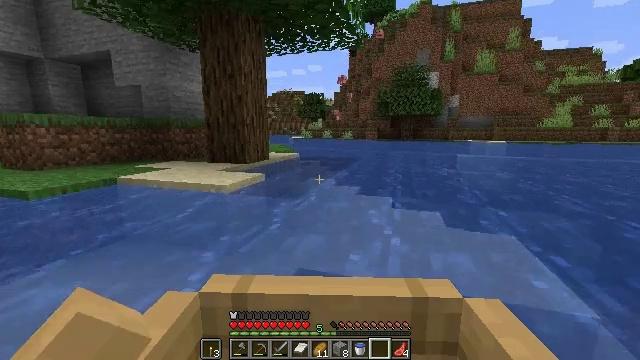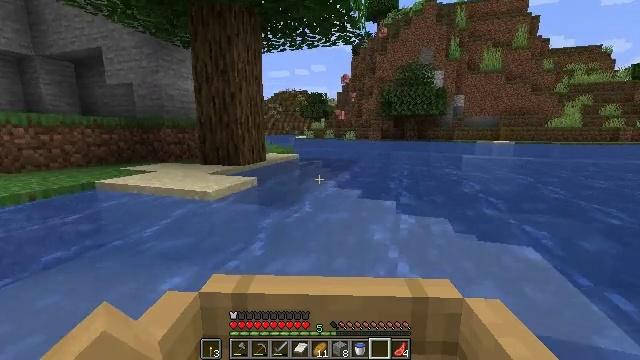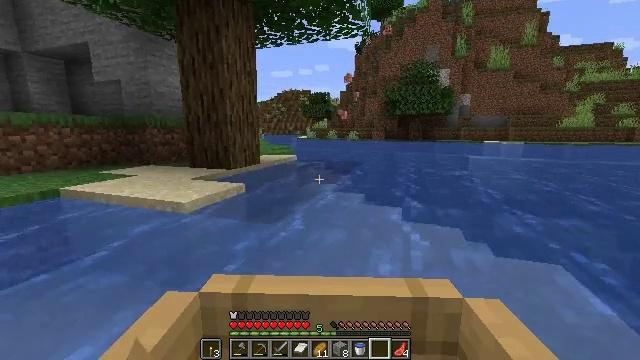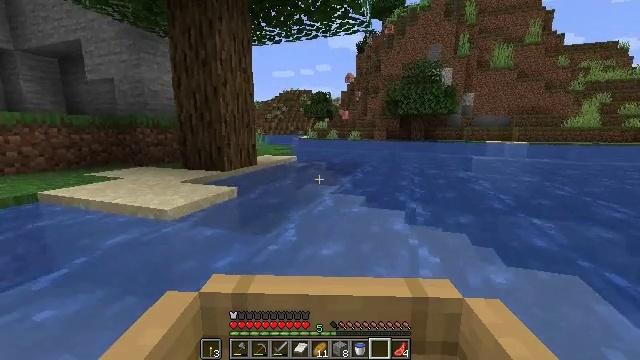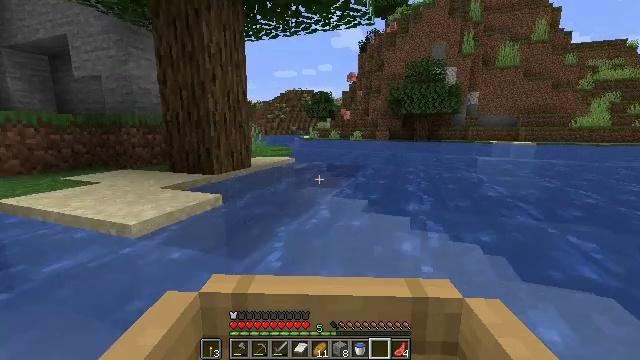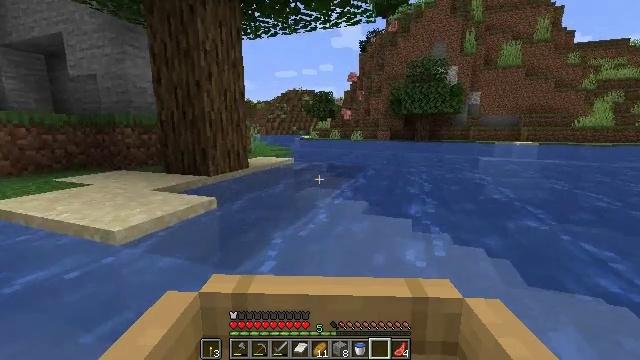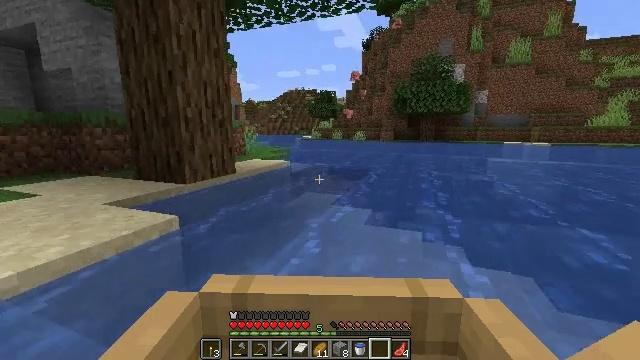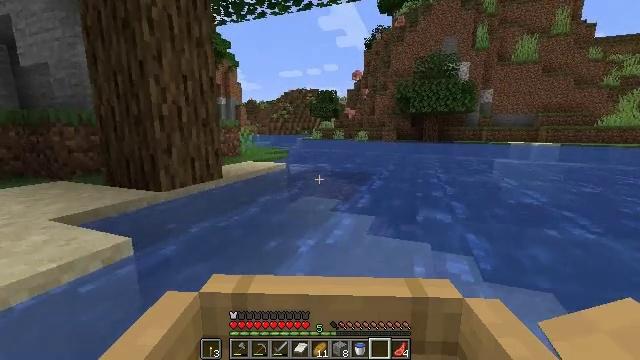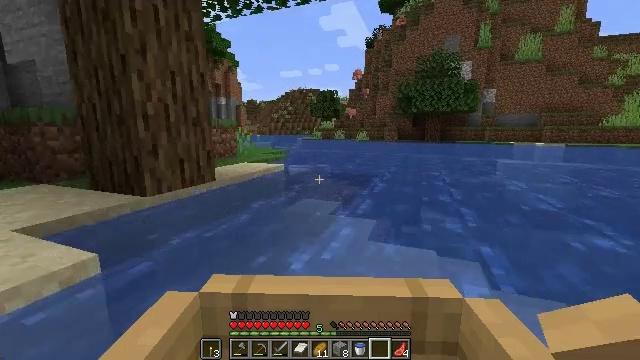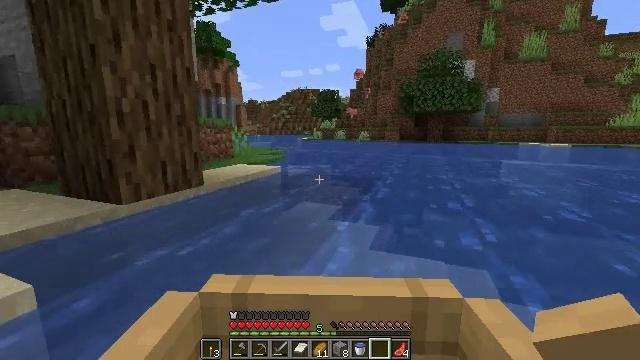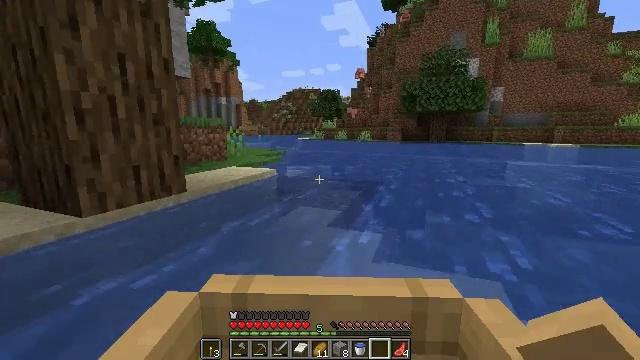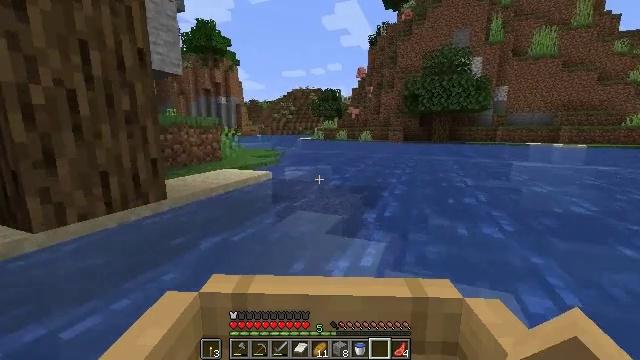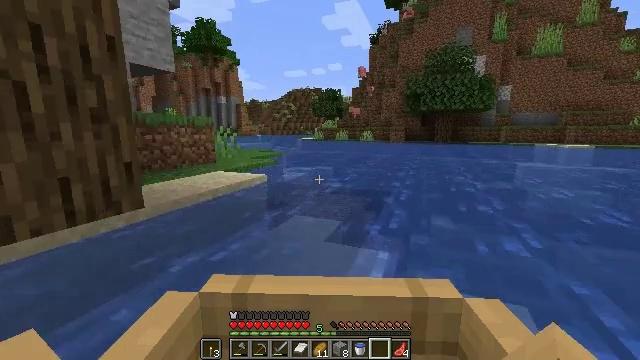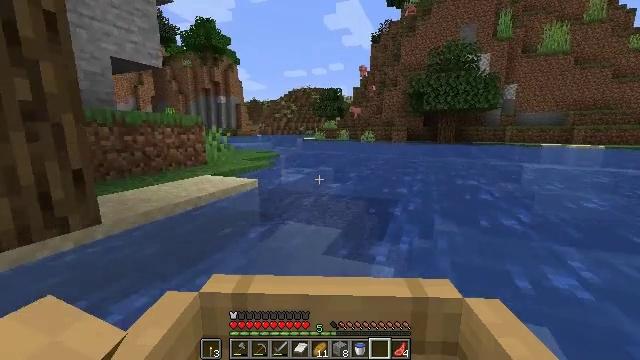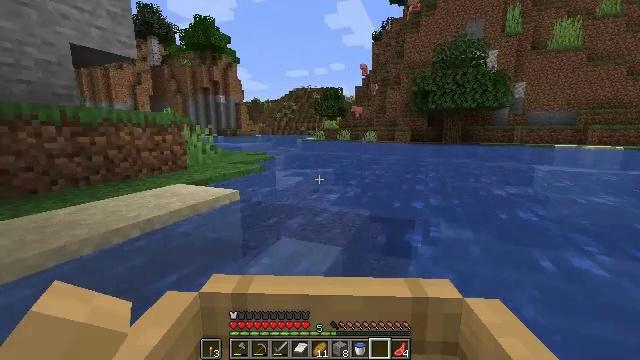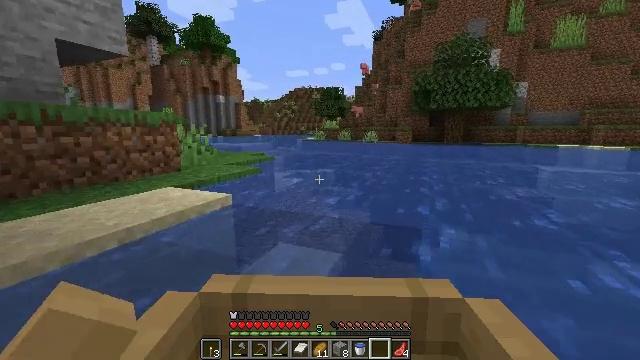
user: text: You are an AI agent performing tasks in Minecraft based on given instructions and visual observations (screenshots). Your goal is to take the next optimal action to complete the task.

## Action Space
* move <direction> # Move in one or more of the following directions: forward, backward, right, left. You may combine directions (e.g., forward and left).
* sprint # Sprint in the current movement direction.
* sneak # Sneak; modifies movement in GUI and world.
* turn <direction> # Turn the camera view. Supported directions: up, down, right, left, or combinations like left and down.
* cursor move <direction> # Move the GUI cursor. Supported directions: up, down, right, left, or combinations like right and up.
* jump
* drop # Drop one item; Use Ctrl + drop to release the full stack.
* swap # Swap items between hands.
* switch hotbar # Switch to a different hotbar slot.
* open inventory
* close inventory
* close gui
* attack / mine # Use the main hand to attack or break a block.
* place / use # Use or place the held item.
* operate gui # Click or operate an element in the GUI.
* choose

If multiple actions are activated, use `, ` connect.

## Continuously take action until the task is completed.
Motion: motion action
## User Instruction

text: Mine tall grass from the ground.
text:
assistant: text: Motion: move forward
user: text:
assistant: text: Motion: move forward
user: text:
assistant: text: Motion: move forward
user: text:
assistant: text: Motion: move forward
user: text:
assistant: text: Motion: move forward
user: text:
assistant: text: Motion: move forward
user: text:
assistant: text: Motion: move forward
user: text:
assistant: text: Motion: move forward
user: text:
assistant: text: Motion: move forward
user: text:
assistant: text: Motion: move forward
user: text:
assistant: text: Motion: move forward
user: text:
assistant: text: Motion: move forward
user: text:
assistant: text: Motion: move forward
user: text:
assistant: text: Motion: move forward
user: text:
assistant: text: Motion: move forward
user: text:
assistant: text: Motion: move forward
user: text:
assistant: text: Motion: move forward
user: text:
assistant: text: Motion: move forward
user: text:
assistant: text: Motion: move forward
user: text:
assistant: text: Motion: move forward
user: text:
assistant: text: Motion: move forward
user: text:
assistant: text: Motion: move forward
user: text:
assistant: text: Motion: move forward
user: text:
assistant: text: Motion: move forward and move left
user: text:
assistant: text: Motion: move forward and move left
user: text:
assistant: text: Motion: move forward and move left
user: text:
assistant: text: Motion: move forward and move left
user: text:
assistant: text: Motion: move forward
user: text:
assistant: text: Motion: move forward
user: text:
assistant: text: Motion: move forward